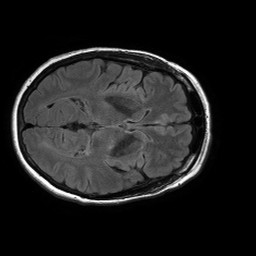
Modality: FLAIR
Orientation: axial
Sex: female
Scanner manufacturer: philips
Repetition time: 11 s
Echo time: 0.125 s